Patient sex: M
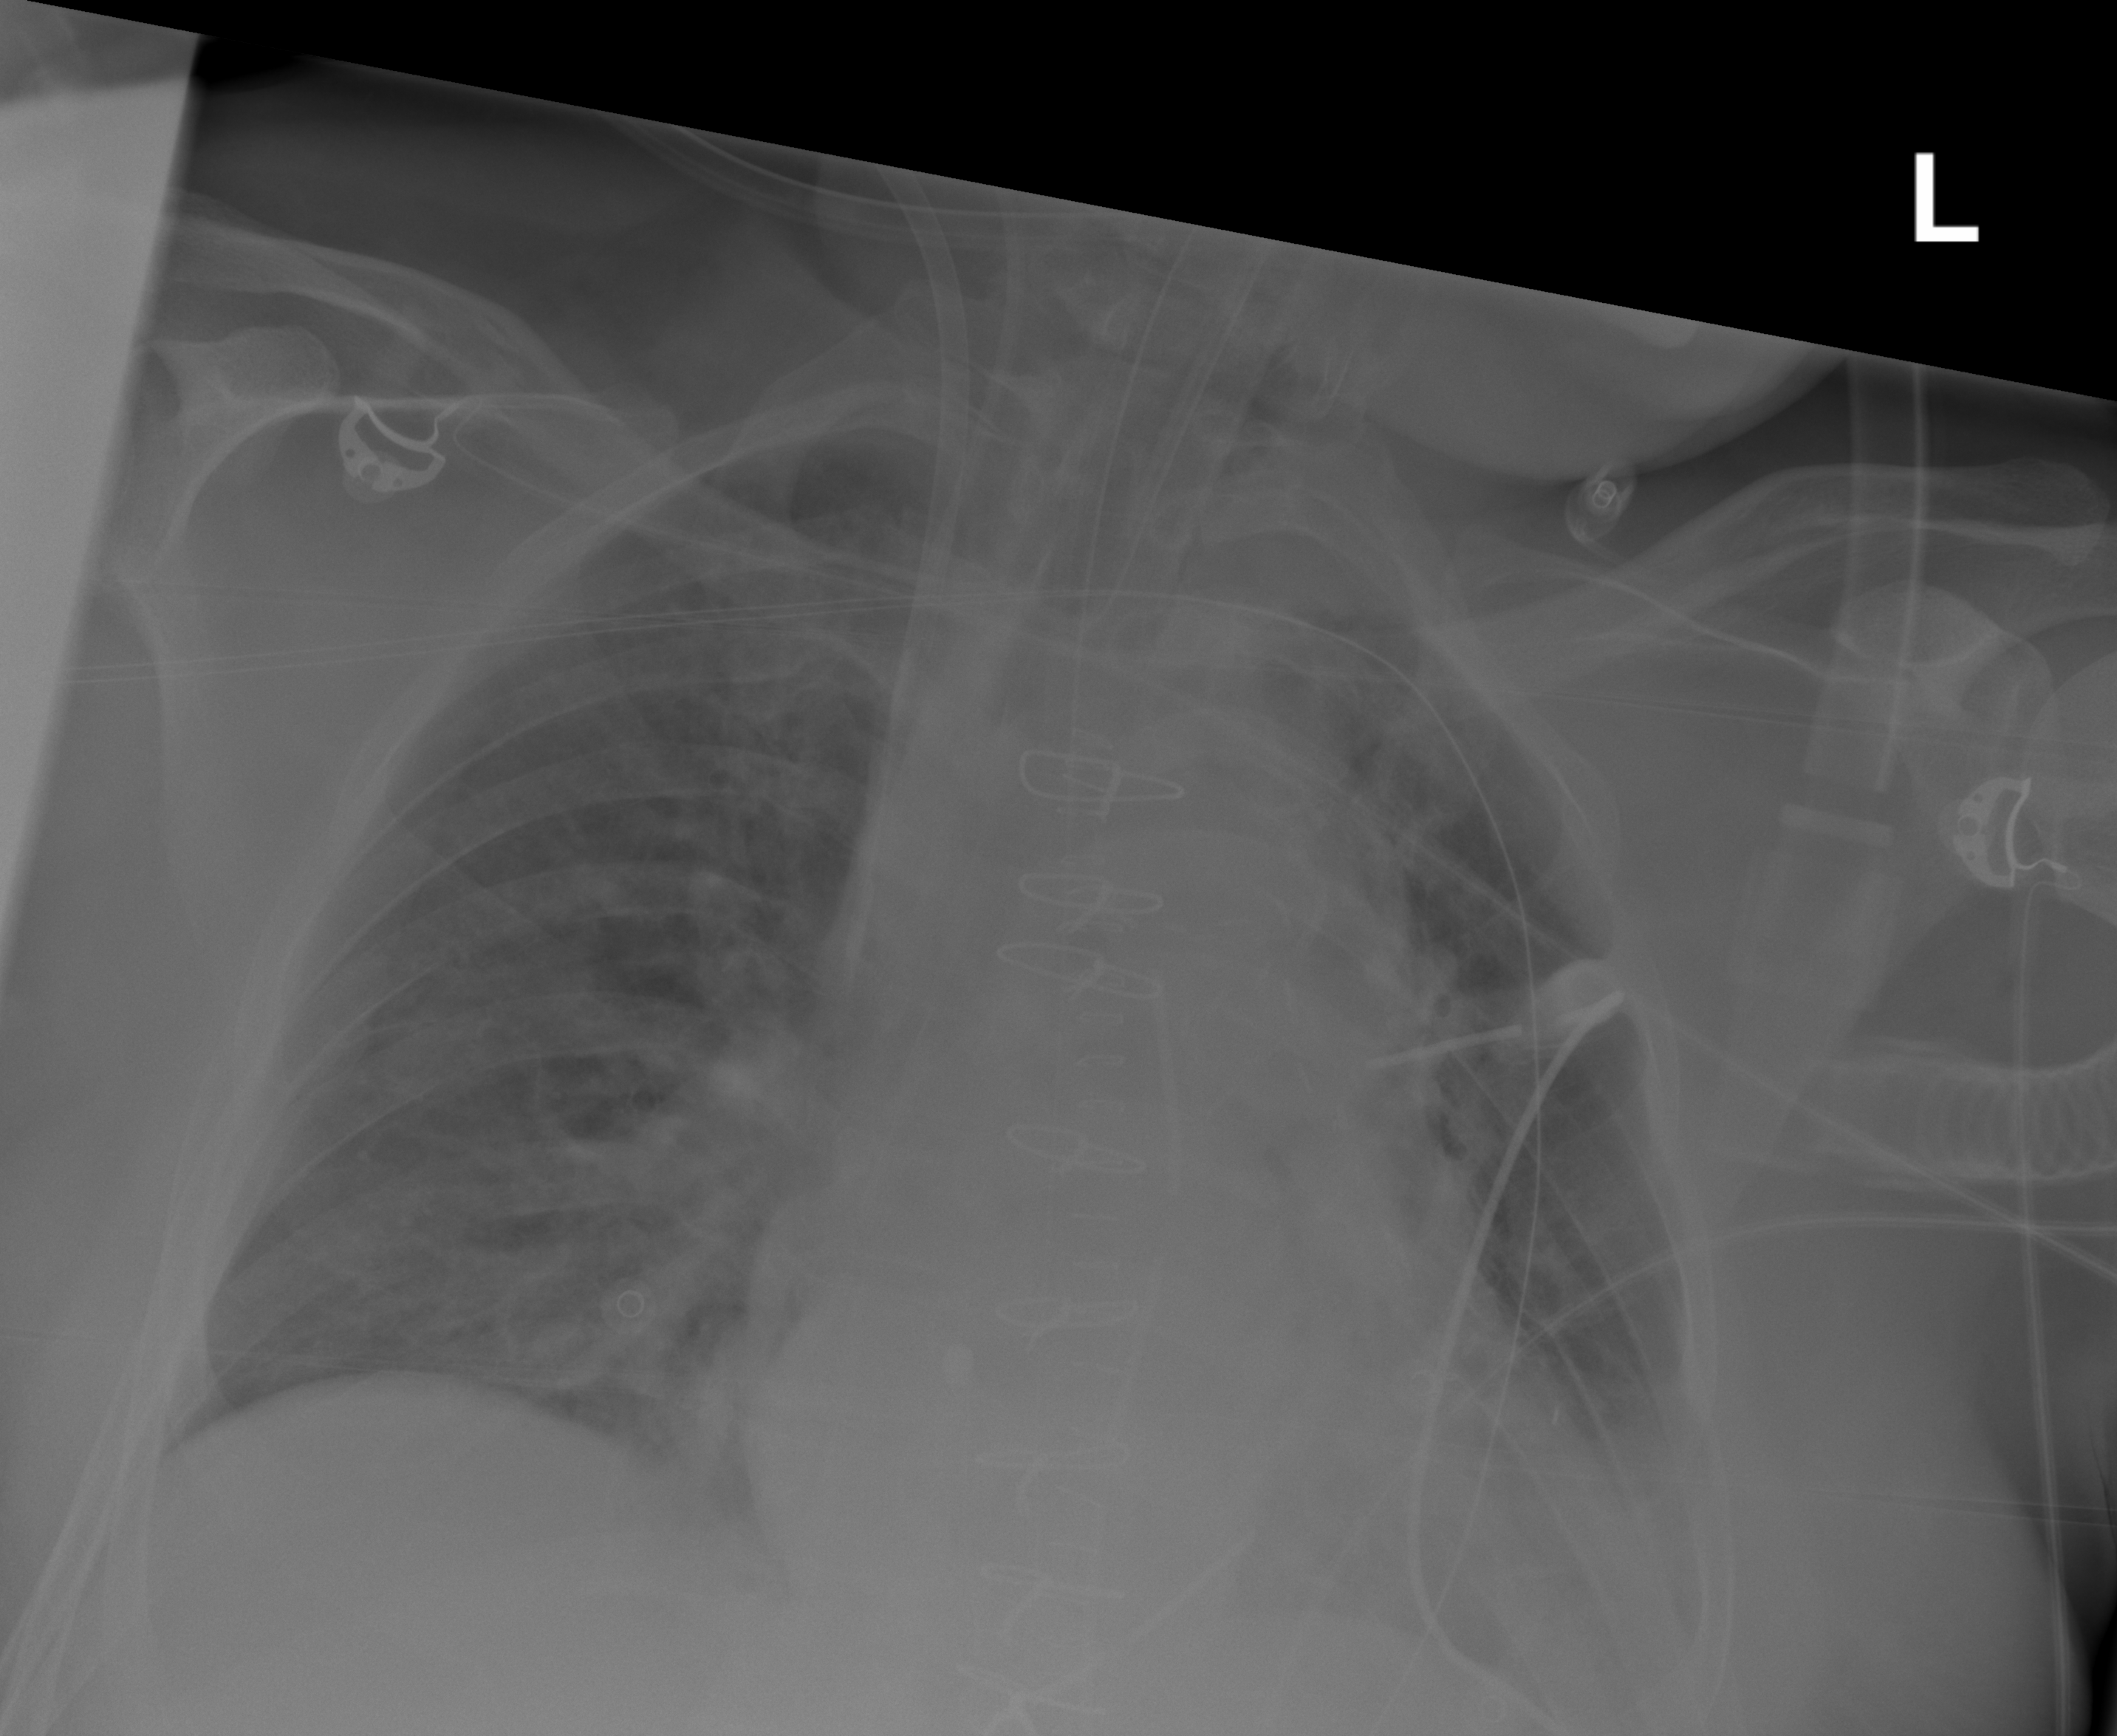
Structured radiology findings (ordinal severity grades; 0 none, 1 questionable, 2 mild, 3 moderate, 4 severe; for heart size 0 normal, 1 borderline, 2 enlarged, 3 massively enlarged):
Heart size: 0
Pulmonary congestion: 0
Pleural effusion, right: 0
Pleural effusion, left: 0
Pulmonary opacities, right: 0
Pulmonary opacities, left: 0
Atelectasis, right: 0
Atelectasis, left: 1